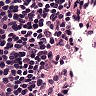
Metastatic tissue present: no